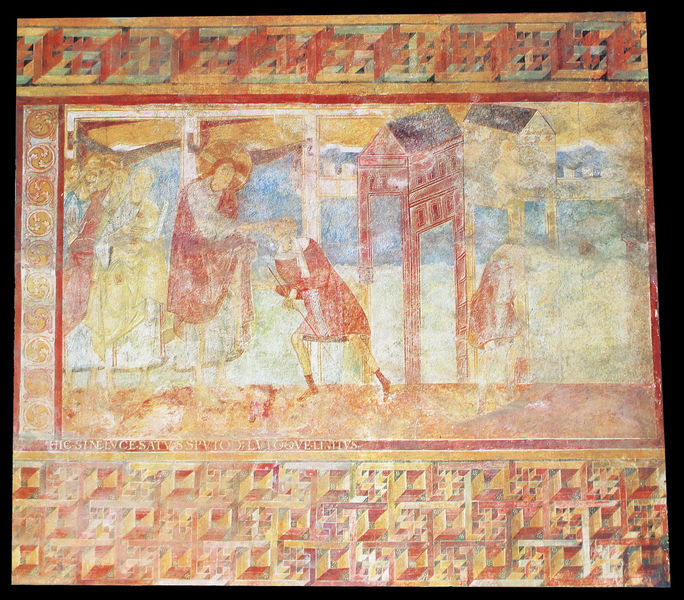
Titel: Wandmalerei im Mittelschiff von St. Georg in Reichenau-Oberzell
Standort: Reichenau-Oberzell, St. Georg, Stiftskirche (EU - D - BW - Bodenseegebiet)
Schlagwörter: blau, mann, gelb, menschen, weiss, haus, rot, malerei, muster, wand, rahmen, bild, häuser, kirche, gewand, personen, gotik, farben, inschrift, religion, geld, knien, mosaik, ecken, heiligenschein, jesus, mittelalter, segnung, fresko, anbetung, heilung, mäander, latein, lateinisch, wandfresko, weiiss